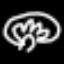
Label: mushroom